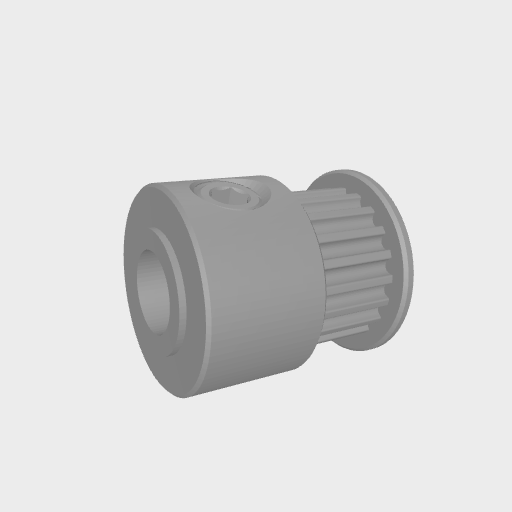
Part: Pulley2P6ID20T